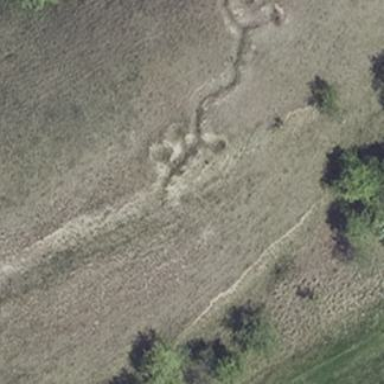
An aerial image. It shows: Patch of scrub vegetation.